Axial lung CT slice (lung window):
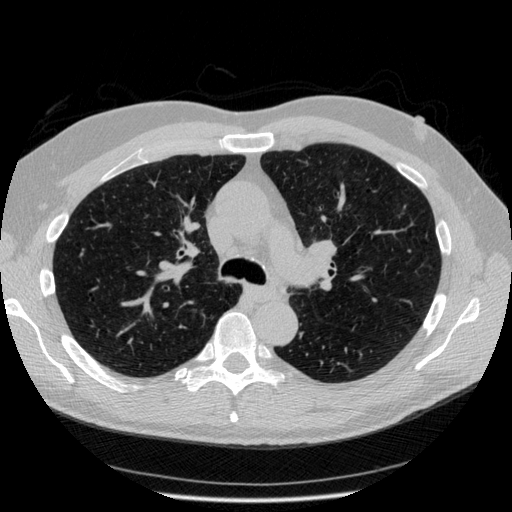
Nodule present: no